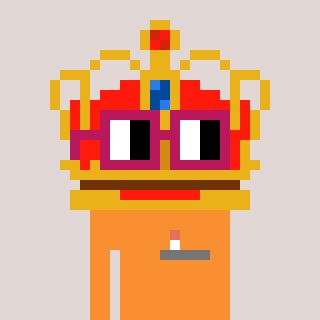
a pixel art character with square dark red glasses, a crown-shaped head and a orange-colored body on a warm background